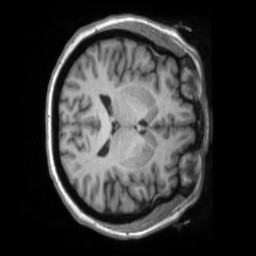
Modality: T1w
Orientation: axial
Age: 44
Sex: female
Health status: ill
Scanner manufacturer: siemens
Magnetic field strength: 3 T
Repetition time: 2.2 s
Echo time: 0.00157 s